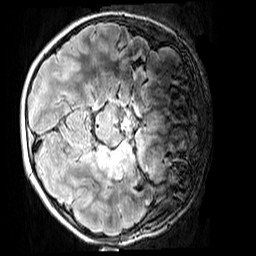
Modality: FLAIR
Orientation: axial
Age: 11
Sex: female
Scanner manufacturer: siemens
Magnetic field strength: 3 T
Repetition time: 5 s
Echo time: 0.388 s